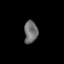
Tissue: skin
Cell type: Others
Senescence score: 0.8036
Nuclear area (px): 299
Mean DAPI intensity: 110.983